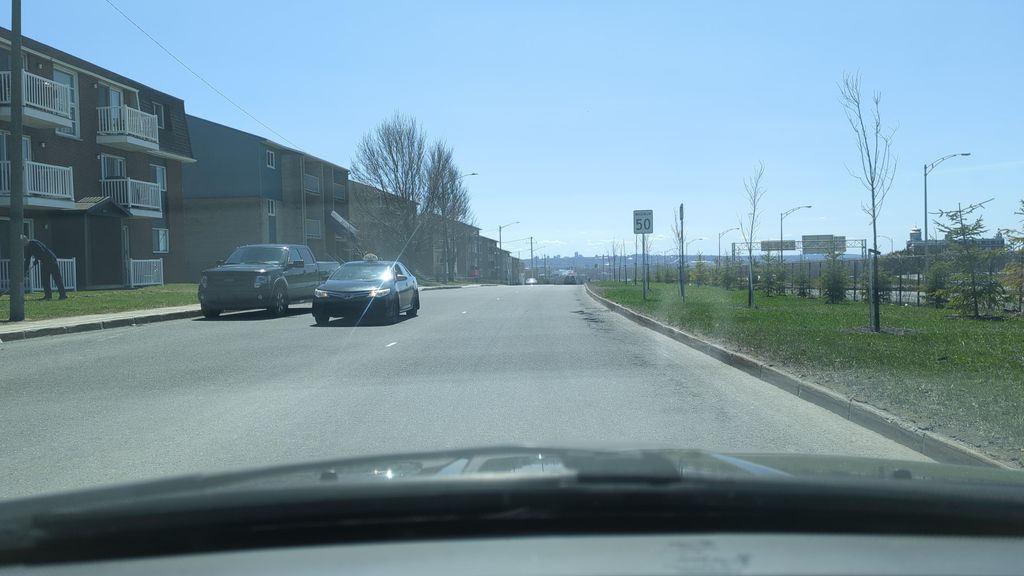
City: quebec_city